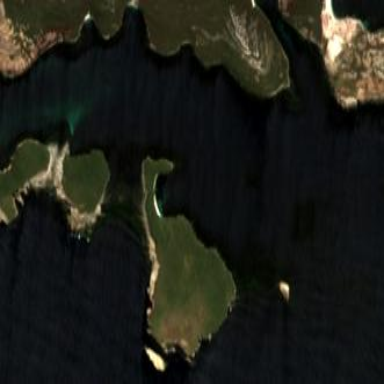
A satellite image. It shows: Island with natural coastline.